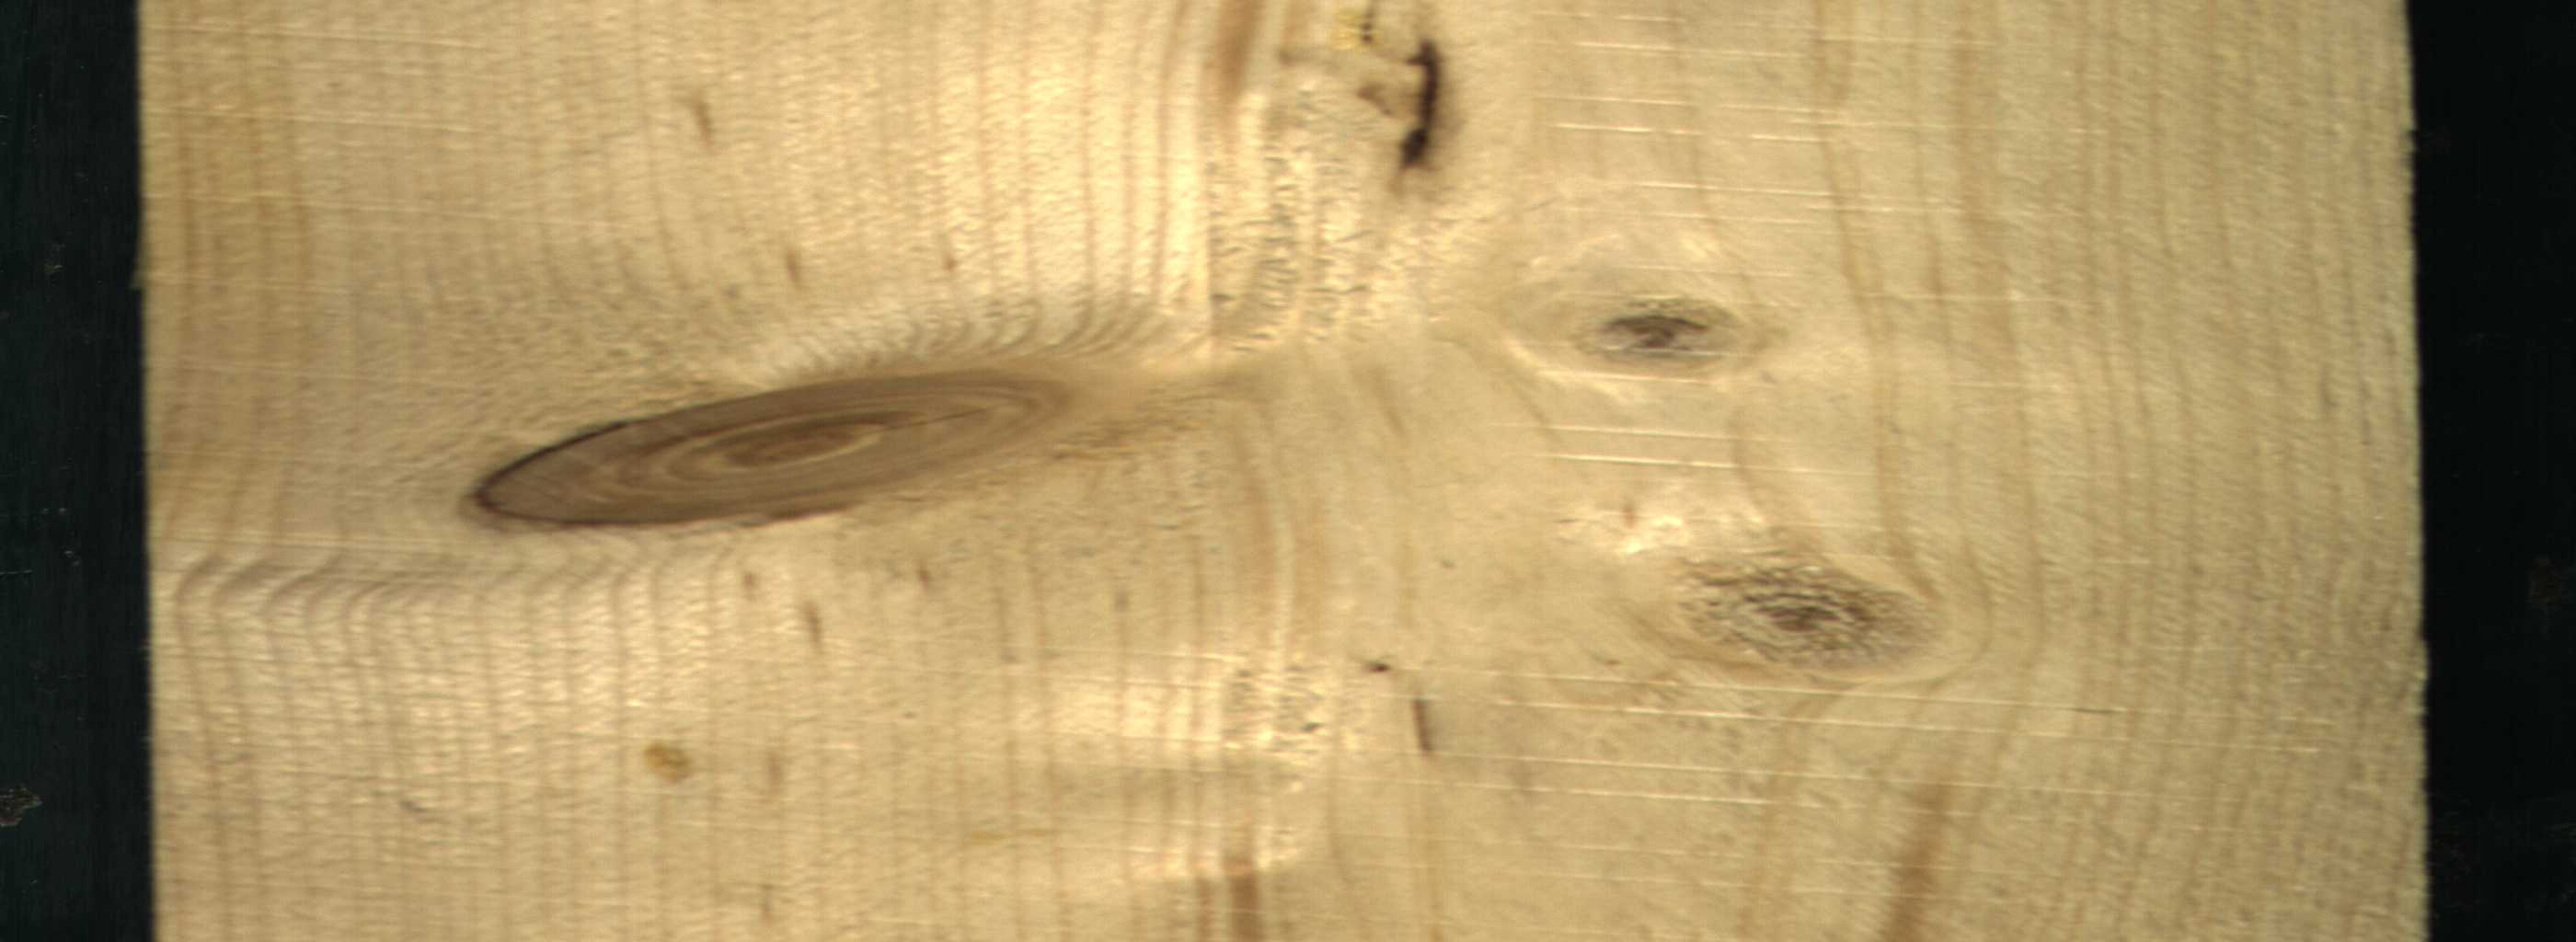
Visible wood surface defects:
resin
resin
Dead_Knot
Live_Knot
Live_Knot
Live_Knot